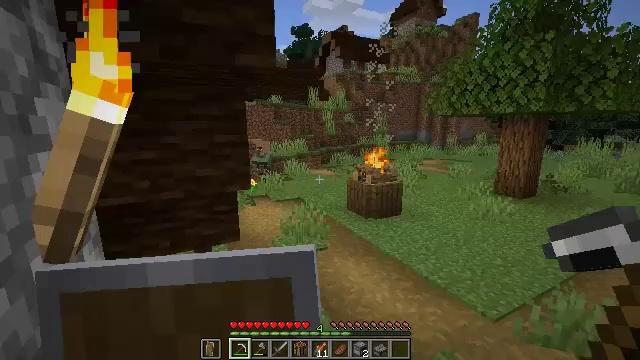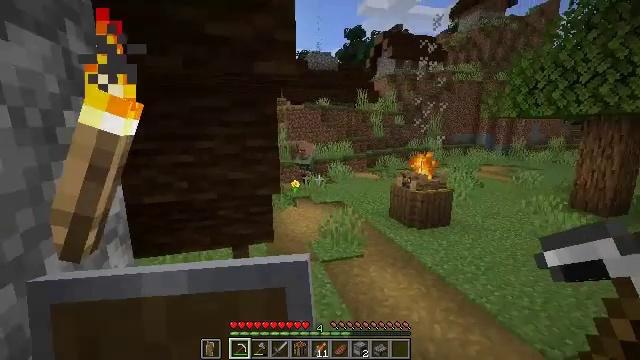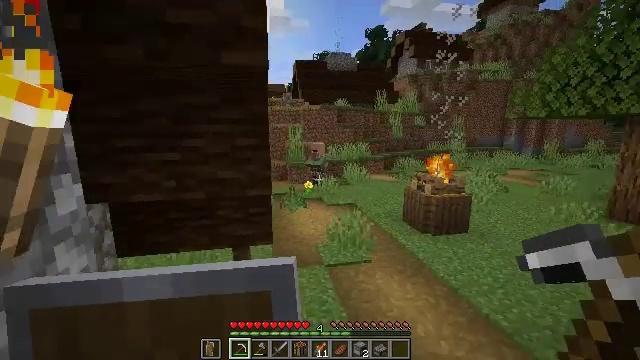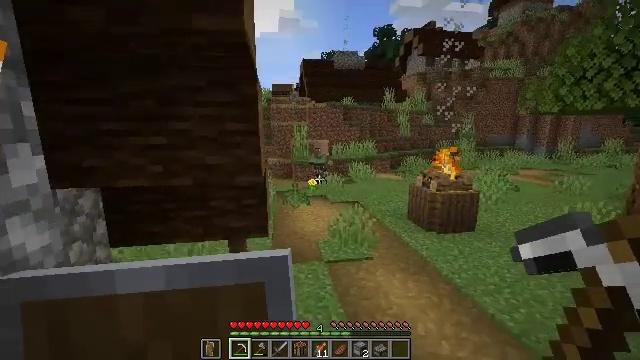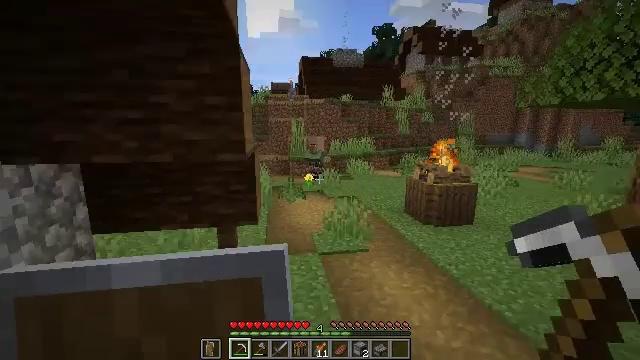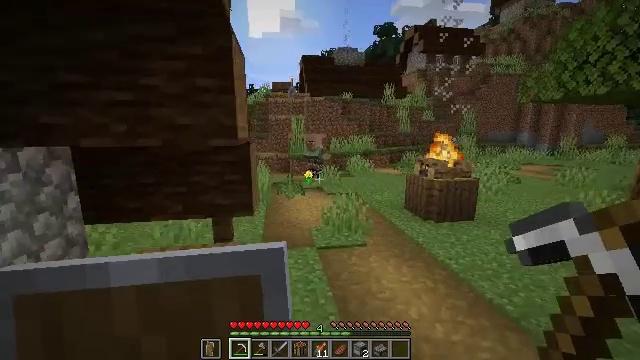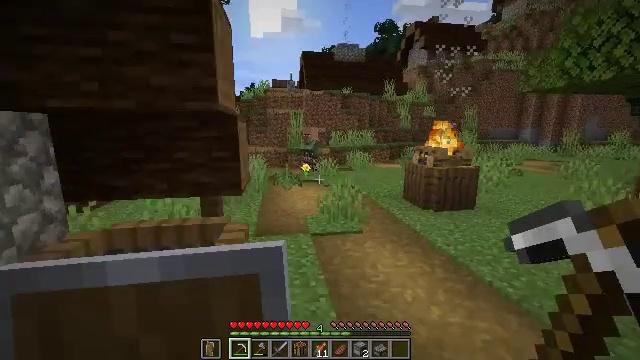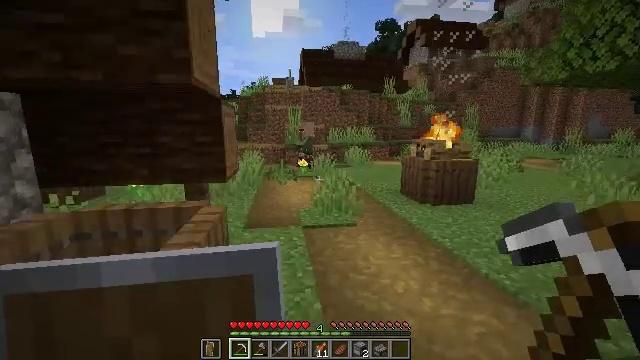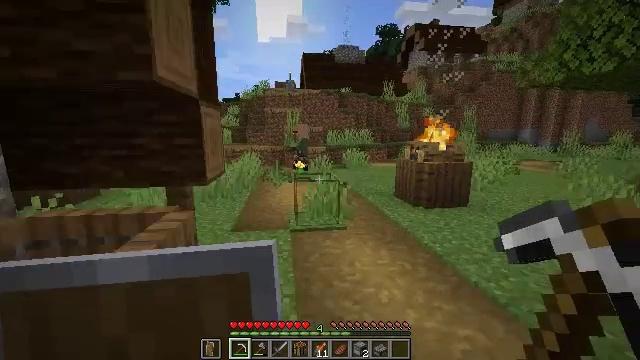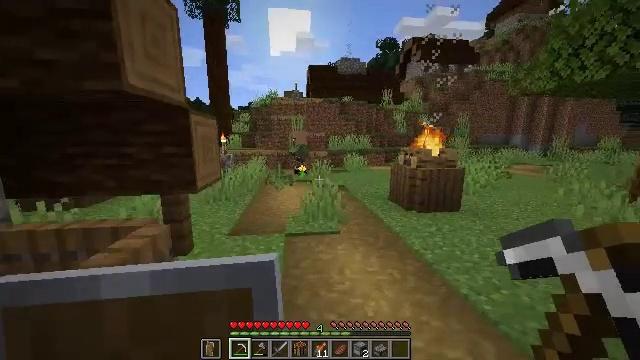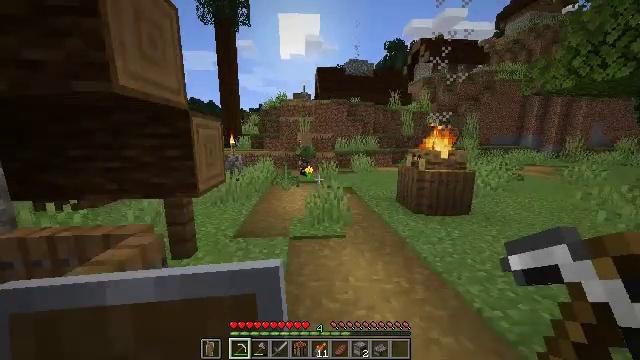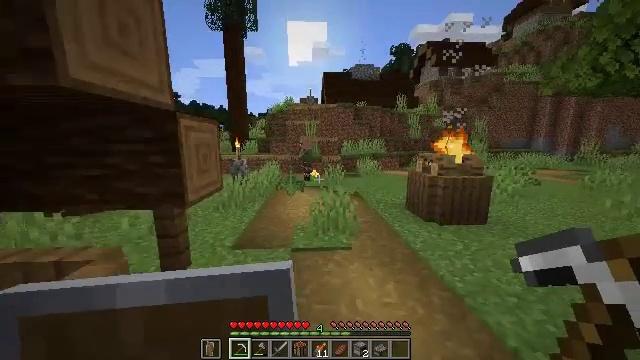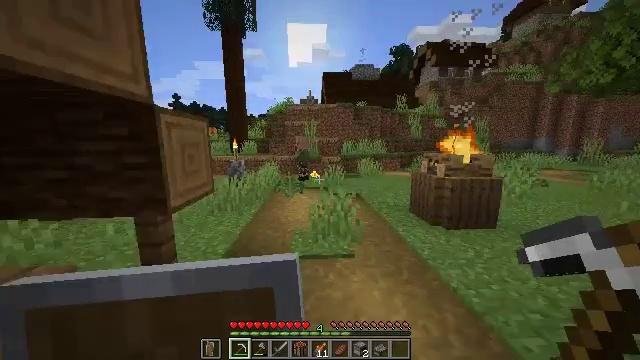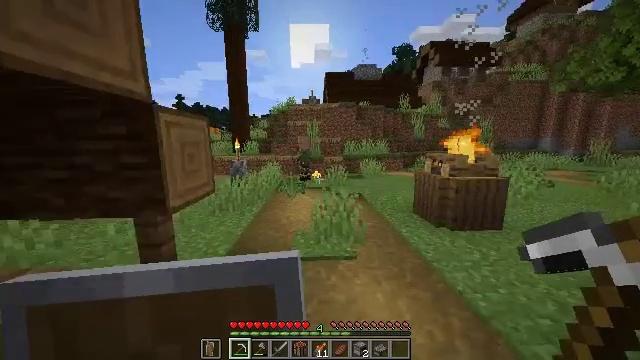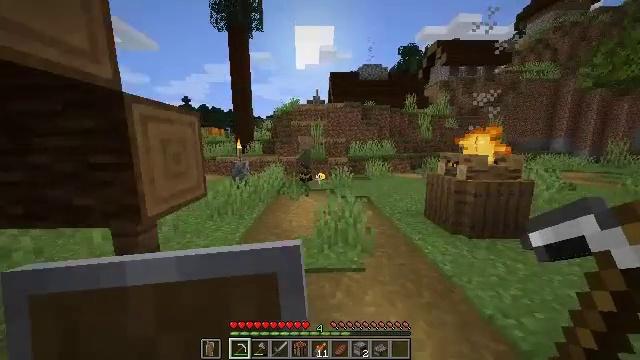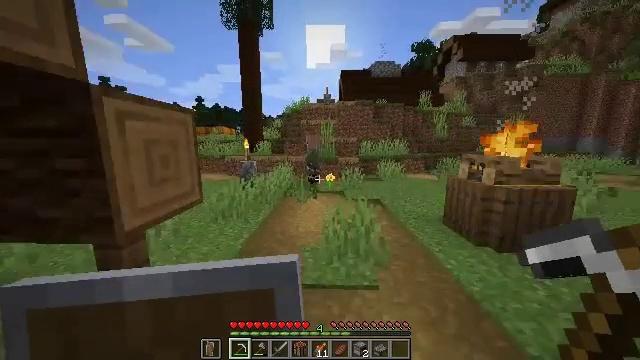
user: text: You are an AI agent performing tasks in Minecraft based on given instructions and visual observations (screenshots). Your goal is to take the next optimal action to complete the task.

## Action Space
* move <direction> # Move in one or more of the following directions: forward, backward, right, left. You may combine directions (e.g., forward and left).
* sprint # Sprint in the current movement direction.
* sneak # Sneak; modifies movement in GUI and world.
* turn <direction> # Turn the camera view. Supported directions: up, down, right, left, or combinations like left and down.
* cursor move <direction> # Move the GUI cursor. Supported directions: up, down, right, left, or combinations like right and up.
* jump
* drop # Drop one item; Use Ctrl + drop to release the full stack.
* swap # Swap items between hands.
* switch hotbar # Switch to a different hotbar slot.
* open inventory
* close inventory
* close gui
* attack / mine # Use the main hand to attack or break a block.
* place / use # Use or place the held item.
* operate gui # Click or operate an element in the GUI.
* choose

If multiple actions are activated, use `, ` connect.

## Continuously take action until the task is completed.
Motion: motion action
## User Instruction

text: Mine the sweet berry bush.
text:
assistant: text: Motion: move forward and move right, turn left
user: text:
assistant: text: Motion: move forward and move right, turn left
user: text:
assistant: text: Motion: move forward and move right, turn left
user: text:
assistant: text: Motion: move forward and move right
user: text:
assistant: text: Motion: move forward and move right
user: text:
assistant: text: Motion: move forward and move right
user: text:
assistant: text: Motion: move forward and move right, sprint
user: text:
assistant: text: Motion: move forward and move right, sprint
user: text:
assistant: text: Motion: move forward, sprint, turn left
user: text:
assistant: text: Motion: move forward, sprint, turn left
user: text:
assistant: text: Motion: move forward, turn left
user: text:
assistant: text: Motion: move forward
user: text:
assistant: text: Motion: move forward
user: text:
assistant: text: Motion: move forward, turn left
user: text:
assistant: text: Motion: move forward, turn left
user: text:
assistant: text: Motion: move forward, turn left, jump
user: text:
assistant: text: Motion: move forward, turn left, jump
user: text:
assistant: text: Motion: move forward, turn left, jump
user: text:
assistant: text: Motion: move forward, turn left, jump
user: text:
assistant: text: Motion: move forward, jump
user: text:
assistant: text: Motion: move forward, jump
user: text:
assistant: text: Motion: move forward, jump
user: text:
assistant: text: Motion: move forward, turn left, jump
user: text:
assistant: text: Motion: move forward, turn left, jump
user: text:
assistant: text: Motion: move forward, turn left, jump
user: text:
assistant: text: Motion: move forward, turn left, jump
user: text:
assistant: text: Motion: move forward, turn left, jump
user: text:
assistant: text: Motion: move forward, turn left, jump
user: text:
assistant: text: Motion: move forward, turn left, jump
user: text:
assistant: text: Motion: move forward, jump